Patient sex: M
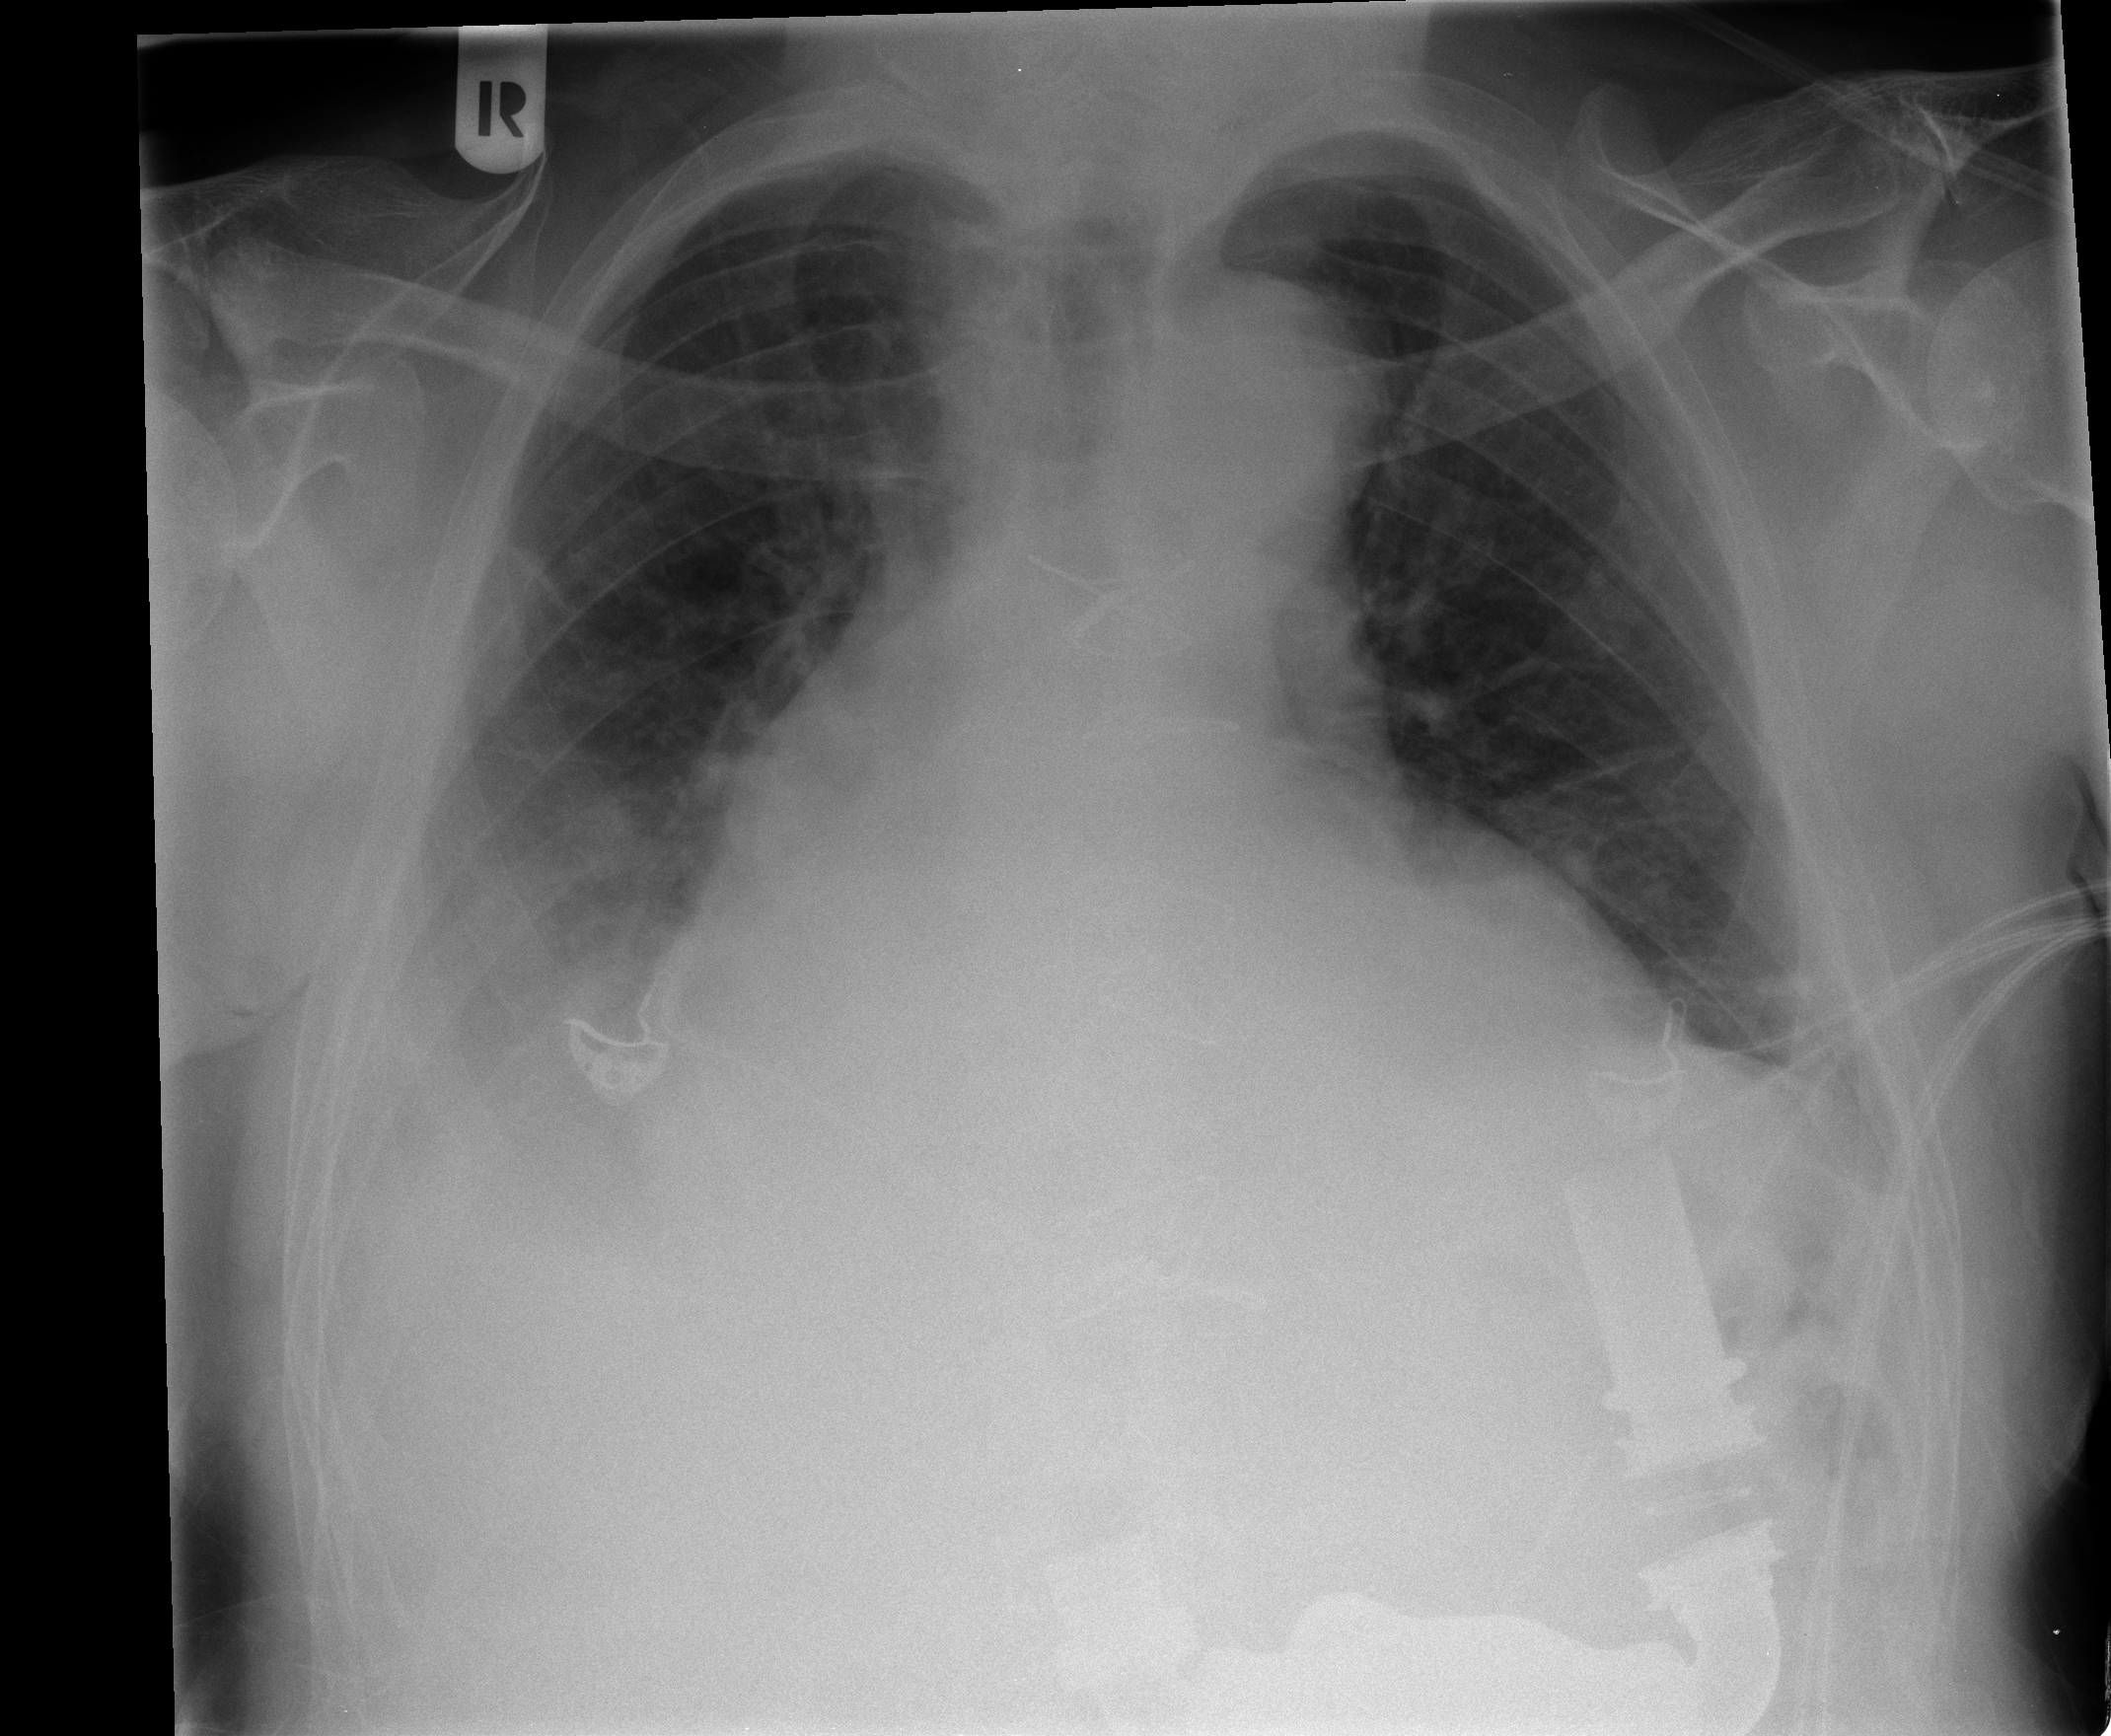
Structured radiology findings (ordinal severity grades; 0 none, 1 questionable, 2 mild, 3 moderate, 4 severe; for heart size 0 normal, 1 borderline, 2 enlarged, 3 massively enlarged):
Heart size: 3
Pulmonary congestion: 0
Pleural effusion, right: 3
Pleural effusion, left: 2
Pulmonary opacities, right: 1
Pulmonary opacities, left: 0
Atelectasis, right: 2
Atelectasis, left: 2